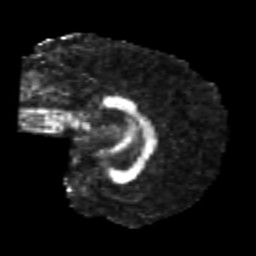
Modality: FA
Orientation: sagittal
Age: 26
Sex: female
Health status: healthy
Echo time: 0.074 s